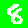
Digit: 8